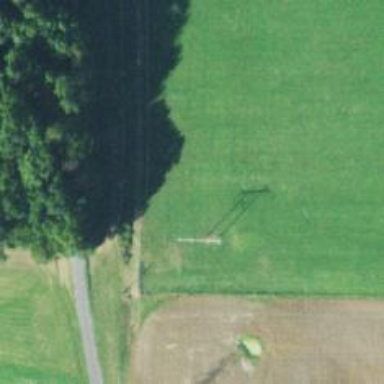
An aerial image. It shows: H-frame designed tower for power lines.